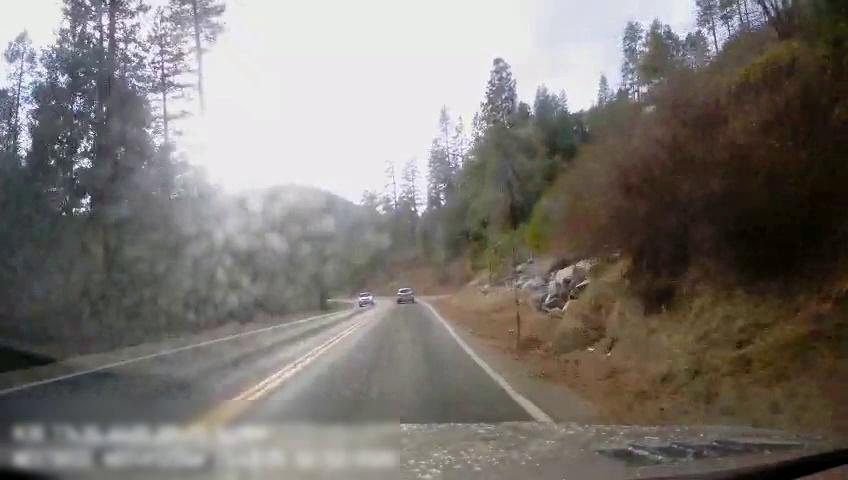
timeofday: Day
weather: Sunny
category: Drivable Space
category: Vehicles | Truck
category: Vehicles | Car
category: Lanes | Opposite Lane
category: Lanes | Current Lane
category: Lanes | Current Lane
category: Lanes | Current Lane